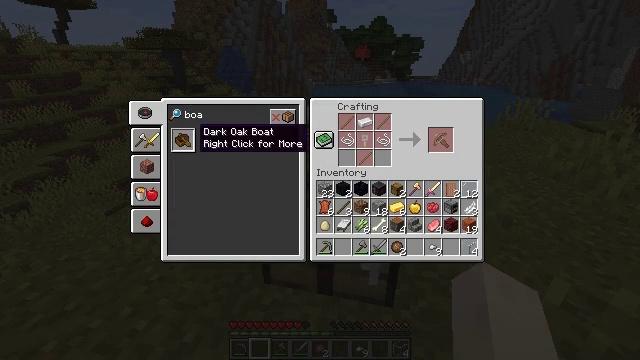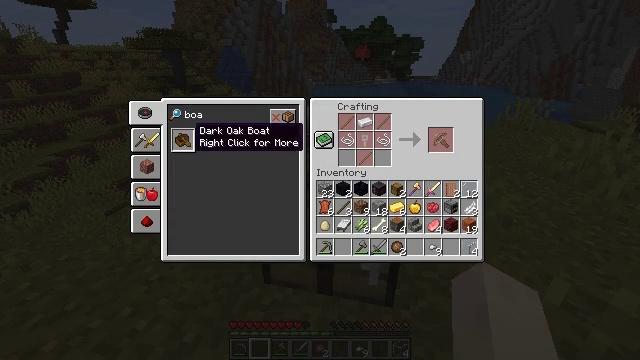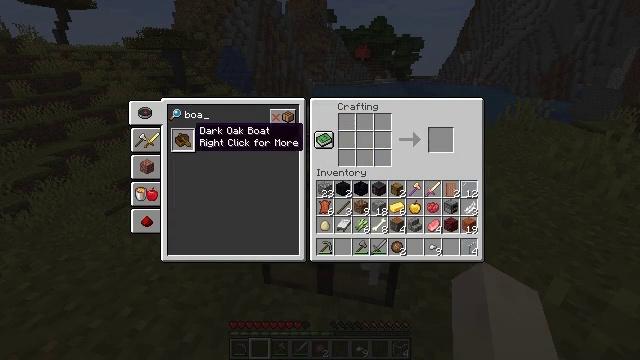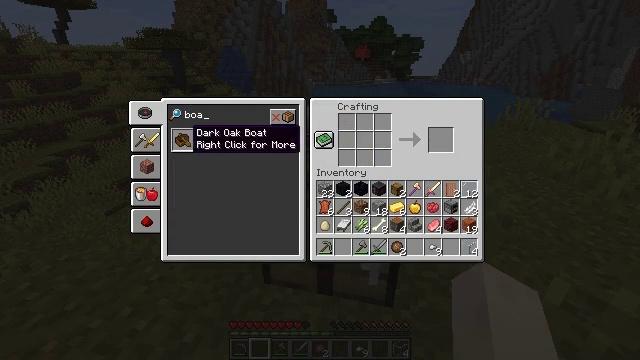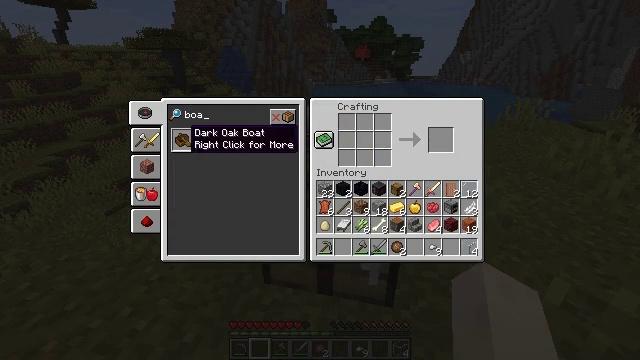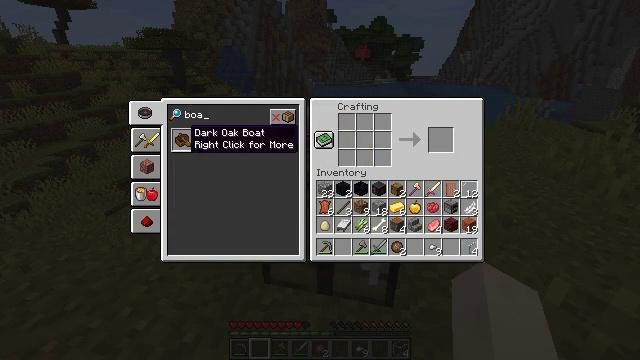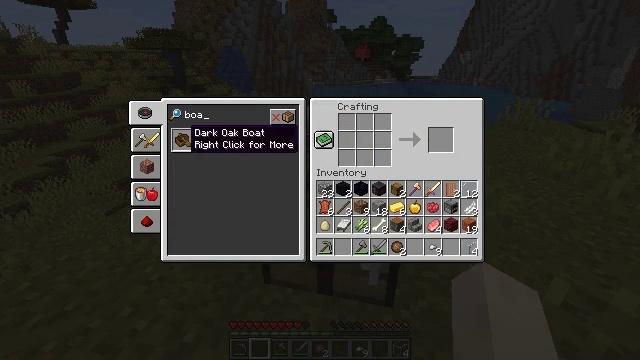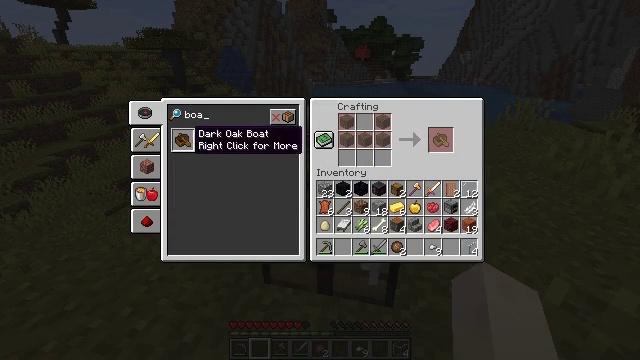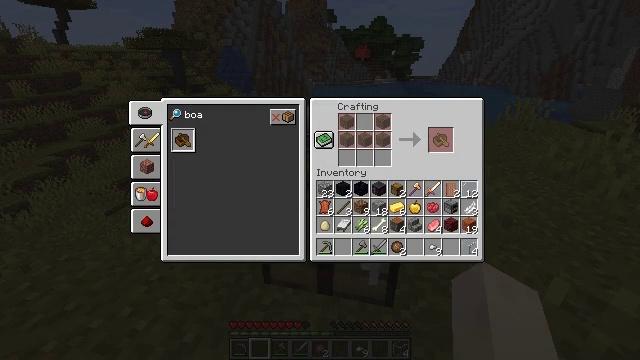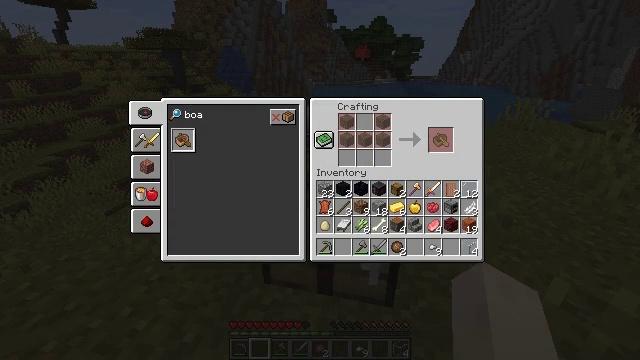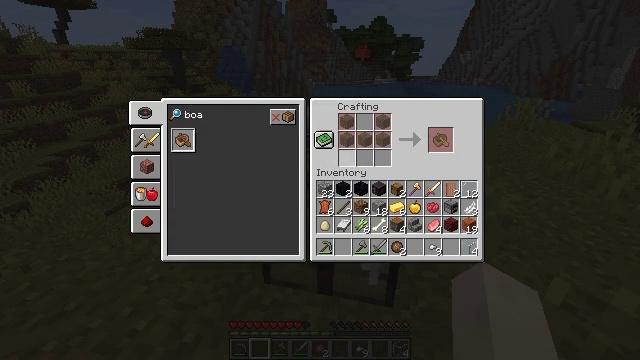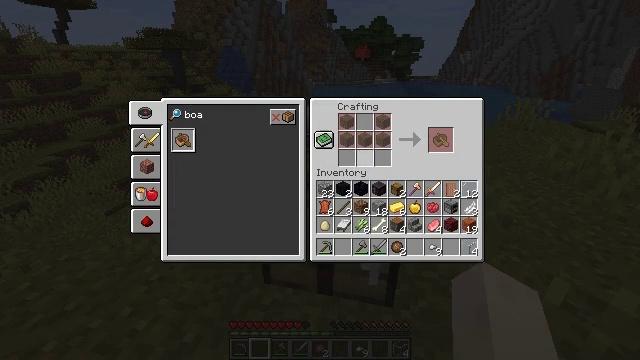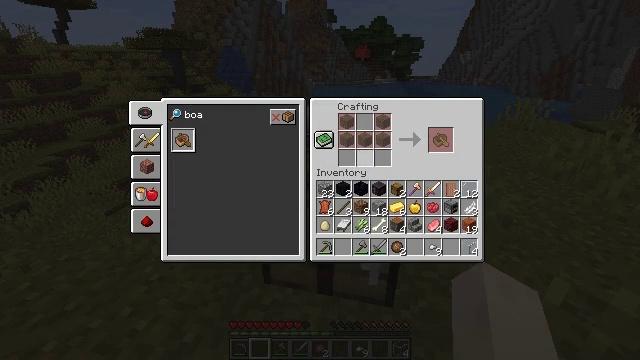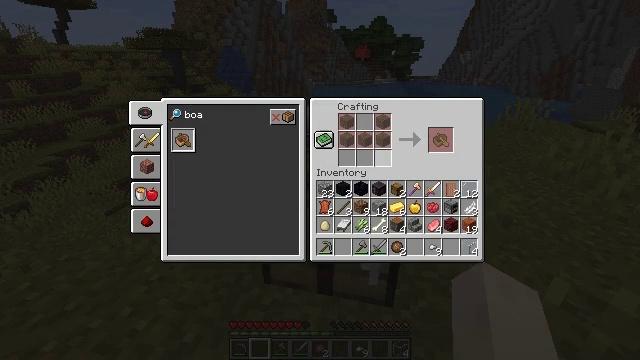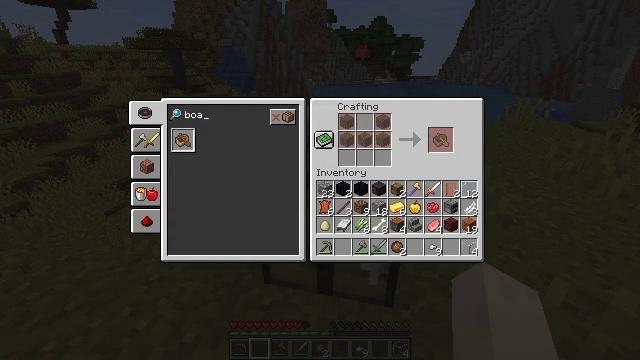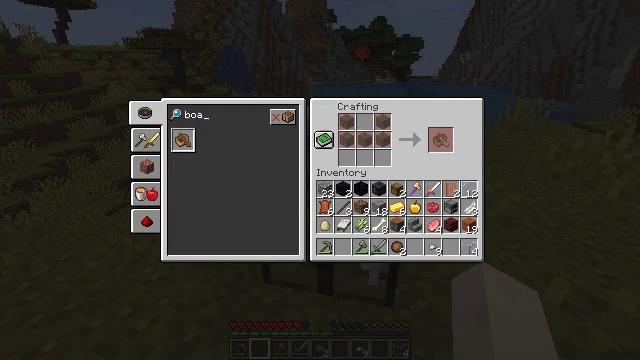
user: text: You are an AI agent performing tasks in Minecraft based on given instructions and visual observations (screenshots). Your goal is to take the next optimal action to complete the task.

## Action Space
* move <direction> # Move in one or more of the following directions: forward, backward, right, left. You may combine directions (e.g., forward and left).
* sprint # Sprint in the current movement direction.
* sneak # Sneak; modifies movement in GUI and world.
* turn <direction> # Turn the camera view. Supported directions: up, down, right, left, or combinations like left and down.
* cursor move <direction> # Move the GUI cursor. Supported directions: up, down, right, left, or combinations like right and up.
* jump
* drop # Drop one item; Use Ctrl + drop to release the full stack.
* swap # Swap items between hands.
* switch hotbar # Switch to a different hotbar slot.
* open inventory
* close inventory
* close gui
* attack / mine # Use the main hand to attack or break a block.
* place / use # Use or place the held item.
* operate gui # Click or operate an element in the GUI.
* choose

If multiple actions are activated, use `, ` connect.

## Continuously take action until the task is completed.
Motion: motion action
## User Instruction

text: Create a acacia boat by placing acacia planks in the crafting grid.
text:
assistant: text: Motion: no_op
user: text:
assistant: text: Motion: operate gui
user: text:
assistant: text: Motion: operate gui
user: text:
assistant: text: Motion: no_op
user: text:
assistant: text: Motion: no_op
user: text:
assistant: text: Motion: no_op
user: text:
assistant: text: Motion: no_op
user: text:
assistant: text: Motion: cursor move right
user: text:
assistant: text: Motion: cursor move right
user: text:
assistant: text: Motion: cursor move right and down
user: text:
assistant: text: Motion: cursor move right
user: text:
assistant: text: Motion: no_op
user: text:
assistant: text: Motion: cursor move right
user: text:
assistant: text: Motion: cursor move right and up
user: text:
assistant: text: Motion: no_op
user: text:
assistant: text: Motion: no_op
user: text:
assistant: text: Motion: no_op
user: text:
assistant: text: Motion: cursor move right
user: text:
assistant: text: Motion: no_op
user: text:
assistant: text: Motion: no_op
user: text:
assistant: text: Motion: cursor move left
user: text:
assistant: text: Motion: no_op
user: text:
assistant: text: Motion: cursor move right and down
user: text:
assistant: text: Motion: no_op
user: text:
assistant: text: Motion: no_op
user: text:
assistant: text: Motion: no_op
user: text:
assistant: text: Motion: no_op
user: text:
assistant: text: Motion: cursor move left and down
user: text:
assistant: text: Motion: no_op
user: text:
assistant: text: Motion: no_op